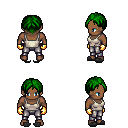
a pixel art fantasy rpg character, male body template, human, dark skin, white pirate shirt, metal pants, green parted hairstyle, gold gloves, gray slippers, four views (front, back, left, right), 2x2 character sprite sheet, small pixel art, hard edges, no anti-aliasing